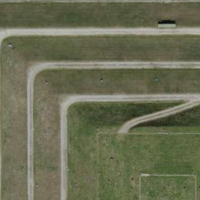
EUNIS habitat code: 52
Species observed at this site:
Lanius collurio
Oenanthe oenanthe